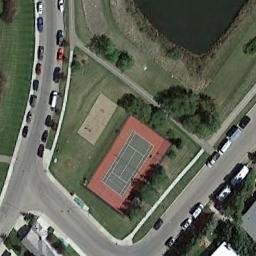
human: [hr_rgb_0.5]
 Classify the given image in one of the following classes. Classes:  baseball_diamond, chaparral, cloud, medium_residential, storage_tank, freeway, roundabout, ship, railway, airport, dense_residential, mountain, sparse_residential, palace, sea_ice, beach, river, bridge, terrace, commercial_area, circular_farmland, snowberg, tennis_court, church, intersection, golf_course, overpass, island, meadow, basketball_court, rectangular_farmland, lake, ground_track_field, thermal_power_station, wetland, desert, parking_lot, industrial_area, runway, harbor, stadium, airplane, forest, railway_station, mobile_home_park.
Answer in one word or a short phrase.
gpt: tennis_court